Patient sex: M
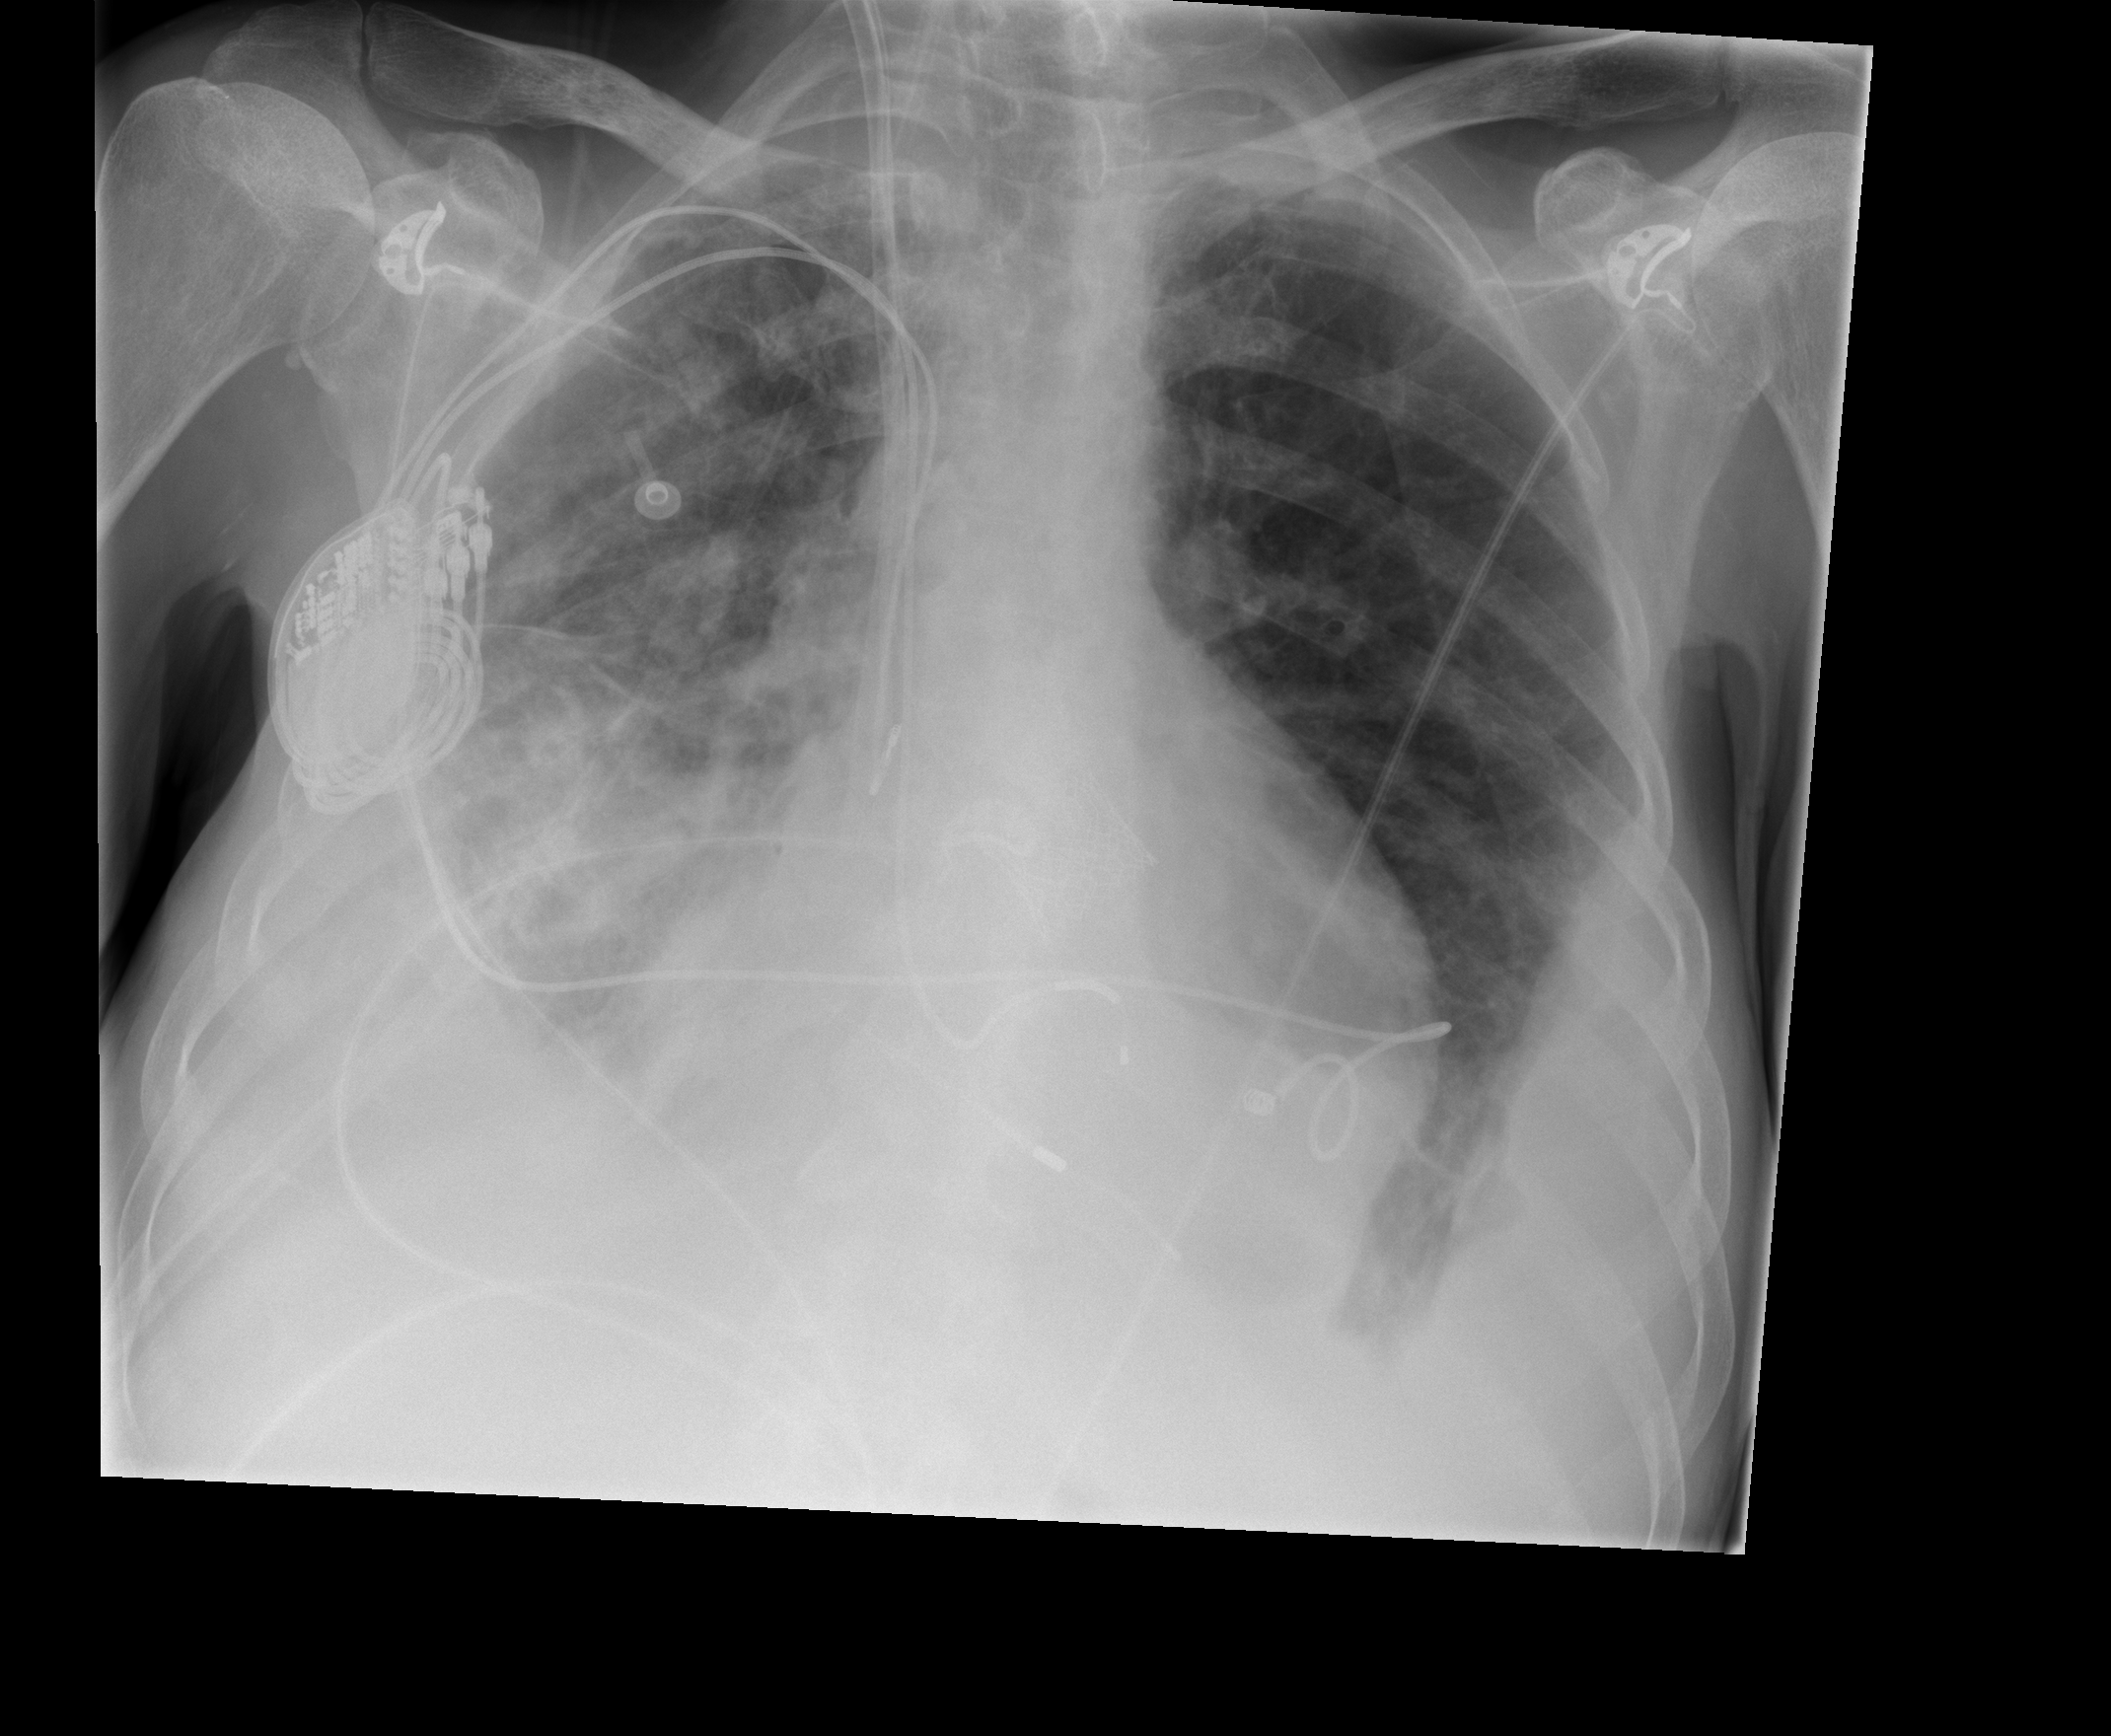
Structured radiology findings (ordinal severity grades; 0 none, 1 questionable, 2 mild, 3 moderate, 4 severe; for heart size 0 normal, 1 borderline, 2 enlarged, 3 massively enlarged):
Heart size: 0
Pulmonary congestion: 2
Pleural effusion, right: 3
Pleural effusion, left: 3
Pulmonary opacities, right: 3
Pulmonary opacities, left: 0
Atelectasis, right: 2
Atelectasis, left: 2